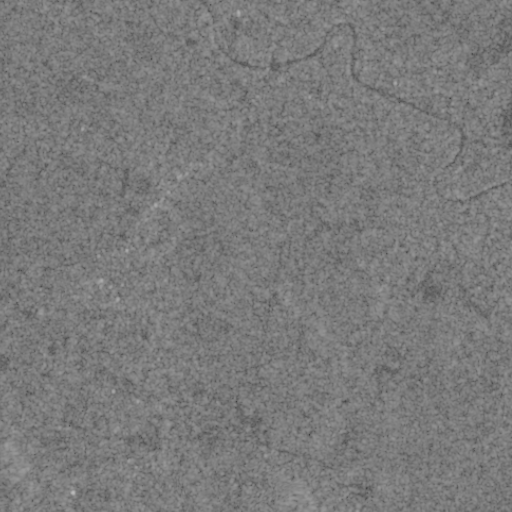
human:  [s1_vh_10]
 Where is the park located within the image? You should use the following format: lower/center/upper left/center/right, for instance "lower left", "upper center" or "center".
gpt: The park is located in the upper right of the image.
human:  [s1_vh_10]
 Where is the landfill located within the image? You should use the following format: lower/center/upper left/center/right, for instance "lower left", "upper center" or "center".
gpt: There is no landfill in the image.

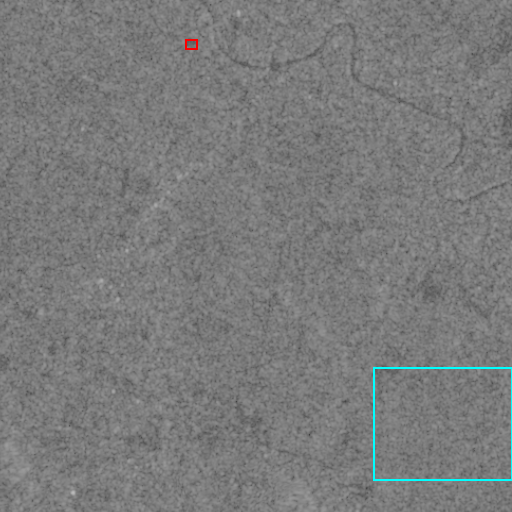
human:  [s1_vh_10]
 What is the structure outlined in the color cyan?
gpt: The structure outlined in cyan is a crop field.
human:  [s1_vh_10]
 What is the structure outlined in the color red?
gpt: The structure outlined in red is a park.
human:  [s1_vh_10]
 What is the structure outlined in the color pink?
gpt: There is no pink outline.